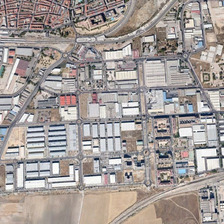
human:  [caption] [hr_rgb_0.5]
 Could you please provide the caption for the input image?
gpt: many buildings are in an industrial area .

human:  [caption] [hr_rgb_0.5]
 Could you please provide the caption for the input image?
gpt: many buildings are in an industrial area .

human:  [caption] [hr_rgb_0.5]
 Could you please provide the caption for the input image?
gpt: many buildings are in an industrial area .

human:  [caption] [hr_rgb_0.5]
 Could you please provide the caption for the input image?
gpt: many buildings are in an industrial area .

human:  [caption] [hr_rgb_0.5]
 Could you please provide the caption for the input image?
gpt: many buildings are in an industrial area .